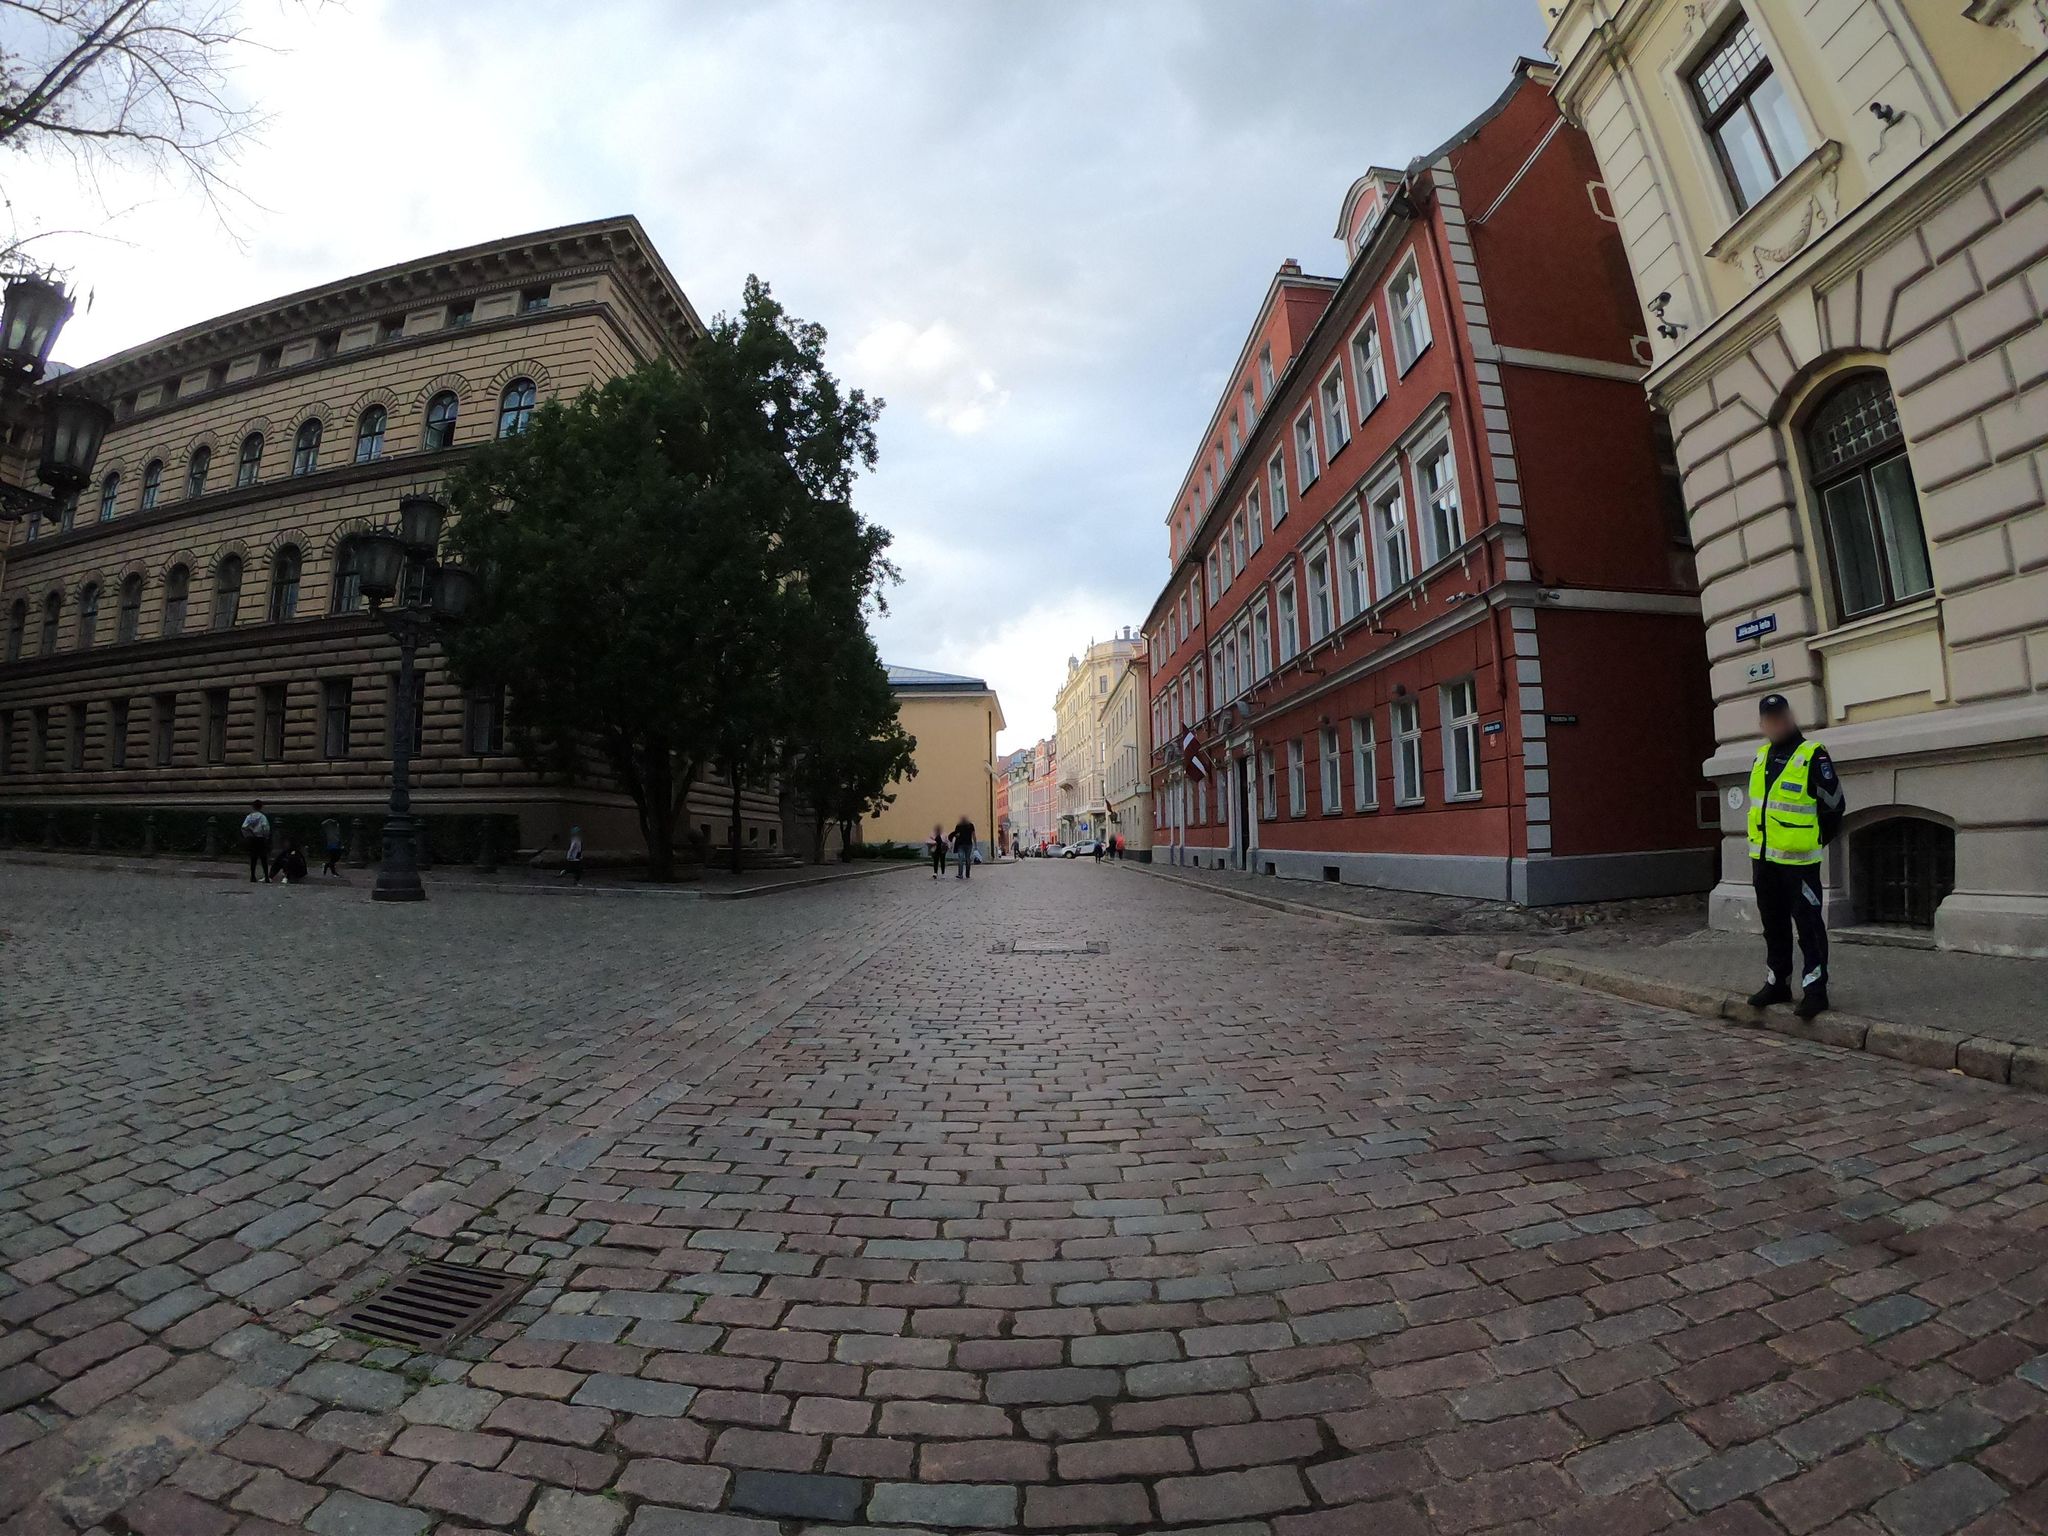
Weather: clear
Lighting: day
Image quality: good
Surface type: walking surface
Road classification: pedestrian, living_street
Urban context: urban centre
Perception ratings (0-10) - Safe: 8.67, Lively: 6.86, Beautiful: 4.63, Boring: 2.58, Depressing: 2.43, Wealthy: 7.69